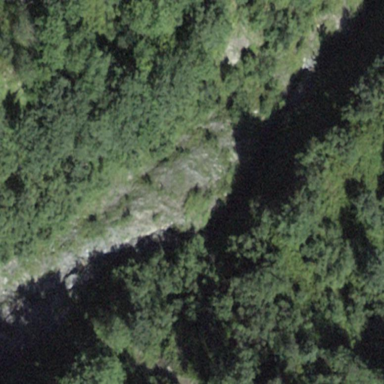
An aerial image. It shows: Natural scree.